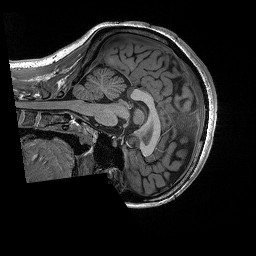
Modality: T1w
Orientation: sagittal
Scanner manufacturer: siemens
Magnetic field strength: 3 T
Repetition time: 2.3 s
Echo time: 0.00294 s